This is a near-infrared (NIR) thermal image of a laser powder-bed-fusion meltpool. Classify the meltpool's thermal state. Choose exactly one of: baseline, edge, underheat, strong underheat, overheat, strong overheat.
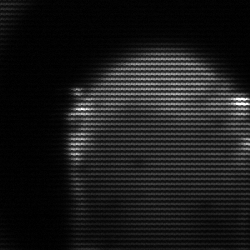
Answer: edge